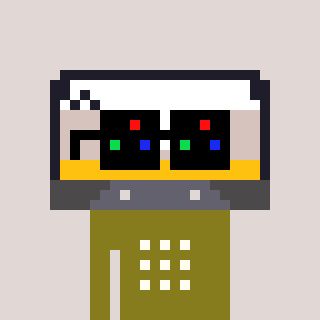
a pixel art character with square black sunglasses, a cassette tape-shaped head and a gunk-colored body on a warm background